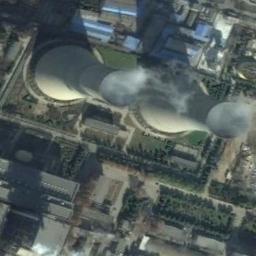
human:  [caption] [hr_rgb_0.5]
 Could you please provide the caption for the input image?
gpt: There is a thermal power station that is emitting smoke between two roads .

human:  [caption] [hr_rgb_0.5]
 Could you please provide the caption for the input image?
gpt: The thermal power station is on the grass next to some buildings with white mist above .

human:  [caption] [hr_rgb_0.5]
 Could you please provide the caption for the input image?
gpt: Numerous buildings of different shapes are next to the thermal power station .

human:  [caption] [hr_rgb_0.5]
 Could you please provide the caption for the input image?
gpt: In the thermal power station there are neatly planned plants, Equipment and good greening, and two cooling towers are steaming .

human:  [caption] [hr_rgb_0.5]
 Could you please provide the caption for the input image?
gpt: There are two chimneys on the thermal power station .